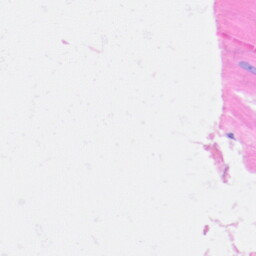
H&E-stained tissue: Heart